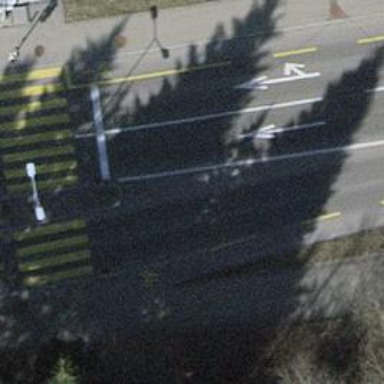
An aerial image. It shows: Secondary road with cycling lane on both sides. The surface of the road is asphalt.